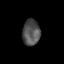
Tissue: skin
Cell type: Epithelial cells
Senescence score: 0.2272
Nuclear area (px): 455
Mean DAPI intensity: 79.765